Interaction volume radius: 5 \u00c5
Interaction volume height: 10 \u00c5
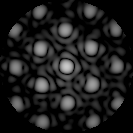
Disorder parameter: 0.1615